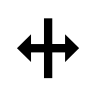
Cursor type: resize_ew
OS/theme: linux-apple-cursor
Variant: black